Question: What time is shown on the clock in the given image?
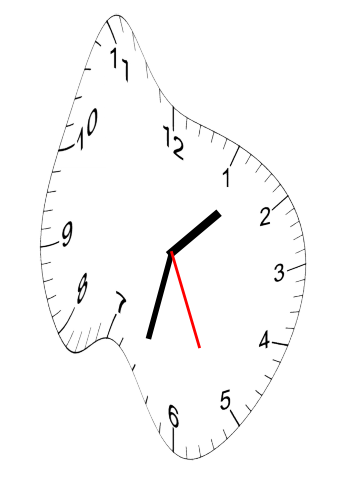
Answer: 01:32:26